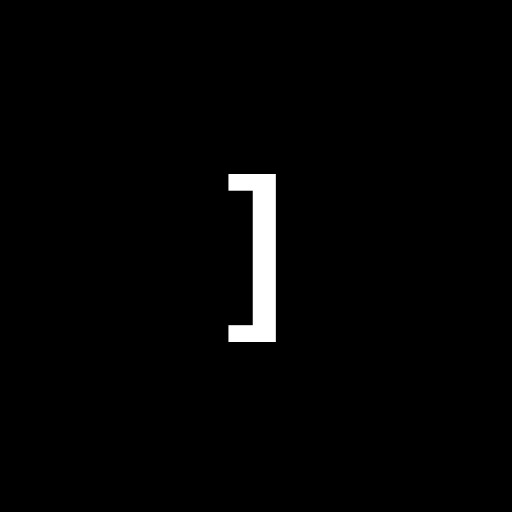
Character: ]
Unicode: U+005D (RIGHT SQUARE BRACKET)